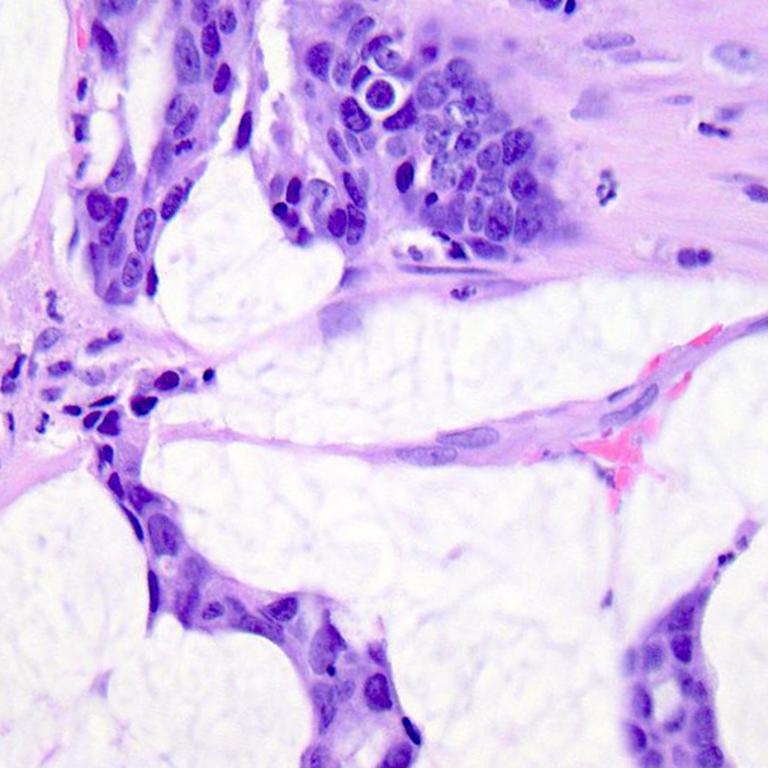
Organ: colon
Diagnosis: adenocarcinomas